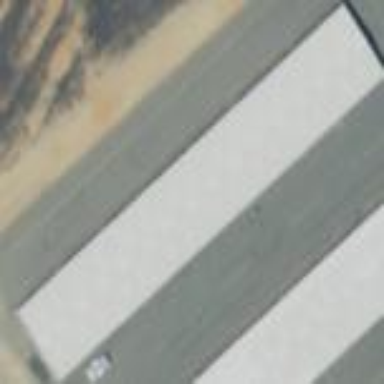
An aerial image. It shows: Hangar building at the airport.